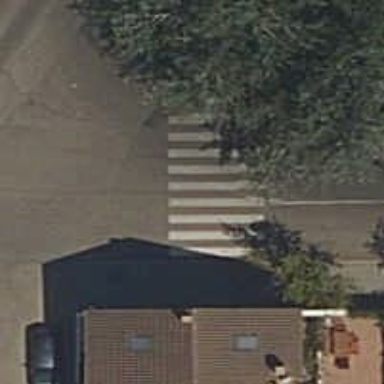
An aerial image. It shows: Uncontrolled crossing on the road.